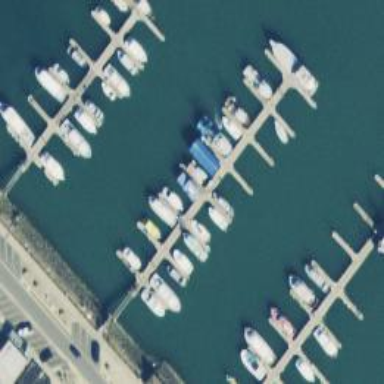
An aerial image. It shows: Pier with mooring facilities.